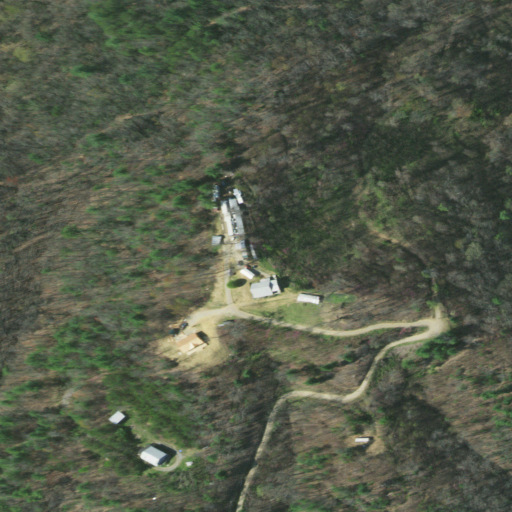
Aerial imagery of mountain in Tennessee named Messer Mountain containing deciduous forest, mixed forest, shrub, evergreen forest, low intensity development, open development, and medium intensity development